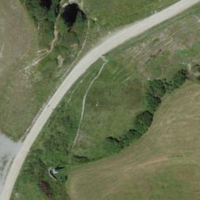
EUNIS habitat code: 26
Species observed at this site:
Rumex alpinus
Campanula glomerata